Question: I can convert word to html by Microsoft.Office.Interop.Word. However, because of the review annotations in the document, there is a lot of markup information in the converted HTML. How do I convert HTML in no review mode?
This is my convert code, how to fix it?
'''
Microsoft.Office.Interop.Word.Application word = new Microsoft.Office.Interop.Word.Application();
Type wordType = word.GetType();
Microsoft.Office.Interop.Word.Documents docs =word.Documents;
Type docsType = docs.GetType();
//aPath is the document file path
object fileName = aPath;
Microsoft.Office.Interop.Word.Document doc = (Microsoft.Office.Interop.Word.DocumentdocsType.InvokeMember("Open",
System.Reflection.BindingFlags.InvokeMethod, null,docs, new Object[] { fileName, true, true });
Type docType = doc.GetType();
string ConfigPath = string.Format("{0}.html",aPath);
object saveFileName = ConfigPath;
docType.InvokeMember("SaveAs",System.Reflection.BindingFlags.InvokeMethod,
null, doc, new object[] { saveFileName,Microsoft.Office.Interop.Word.WdSaveFormatwdFormatHTML });
docType.InvokeMember("Close",System.Reflection.BindingFlags.InvokeMethod,
null, doc, new object[] { null, null, null });
wordType.InvokeMember("Quit",System.Reflection.BindingFlags.InvokeMethod, null,word, null);
'''
This is the document in review mode screenshot.
<URL>
And this is my convert html screenshot.
<URL>
here is he document without review mode screenshot.(no underlines,border,etc)

Thank you so much to everyone who helped.
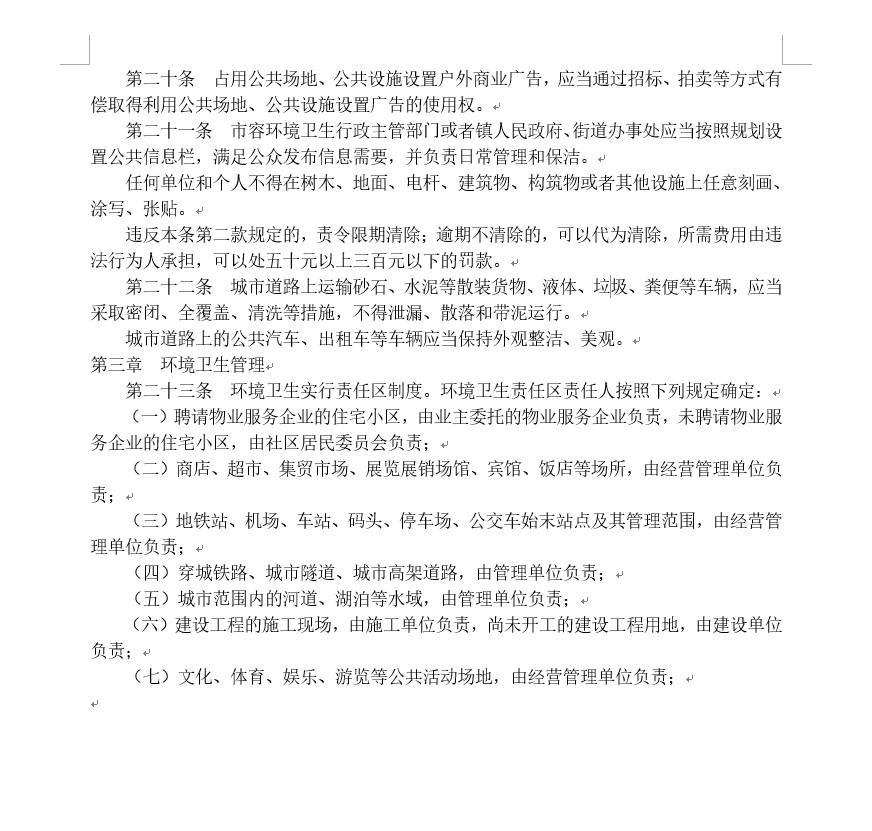
Answer: Just '.DeleteAllComments()' before saving:
'''
Microsoft.Office.Interop.Word.Application word = new Microsoft.Office.Interop.Word.Application();
Microsoft.Office.Interop.Word.Documents docs = word.Documents;
Microsoft.Office.Interop.Word.Document doc = docs.Open("c:/temp/test.docx");
object saveFileName = "c:/temp/test.html";
doc.DeleteAllComments();
doc.SaveAs2(saveFileName, Microsoft.Office.Interop.Word.WdSaveFormat.wdFormatHTML);
doc.Close();
'''